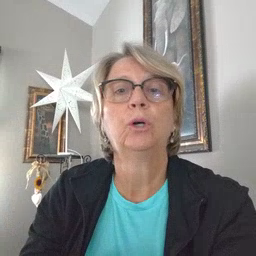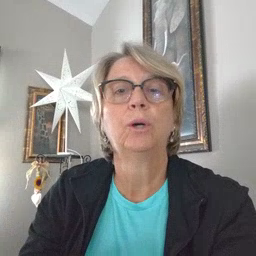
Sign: better